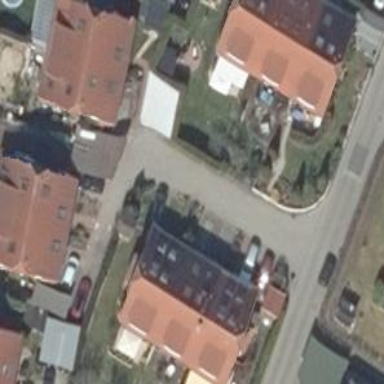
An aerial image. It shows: Living street.